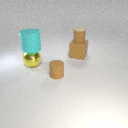
large yellow metal sphere below large cyan rubber cylinder